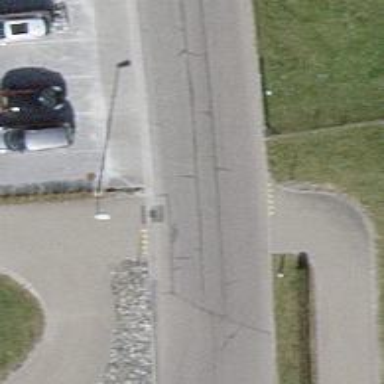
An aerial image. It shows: Crossing on the cycleway.